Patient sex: F
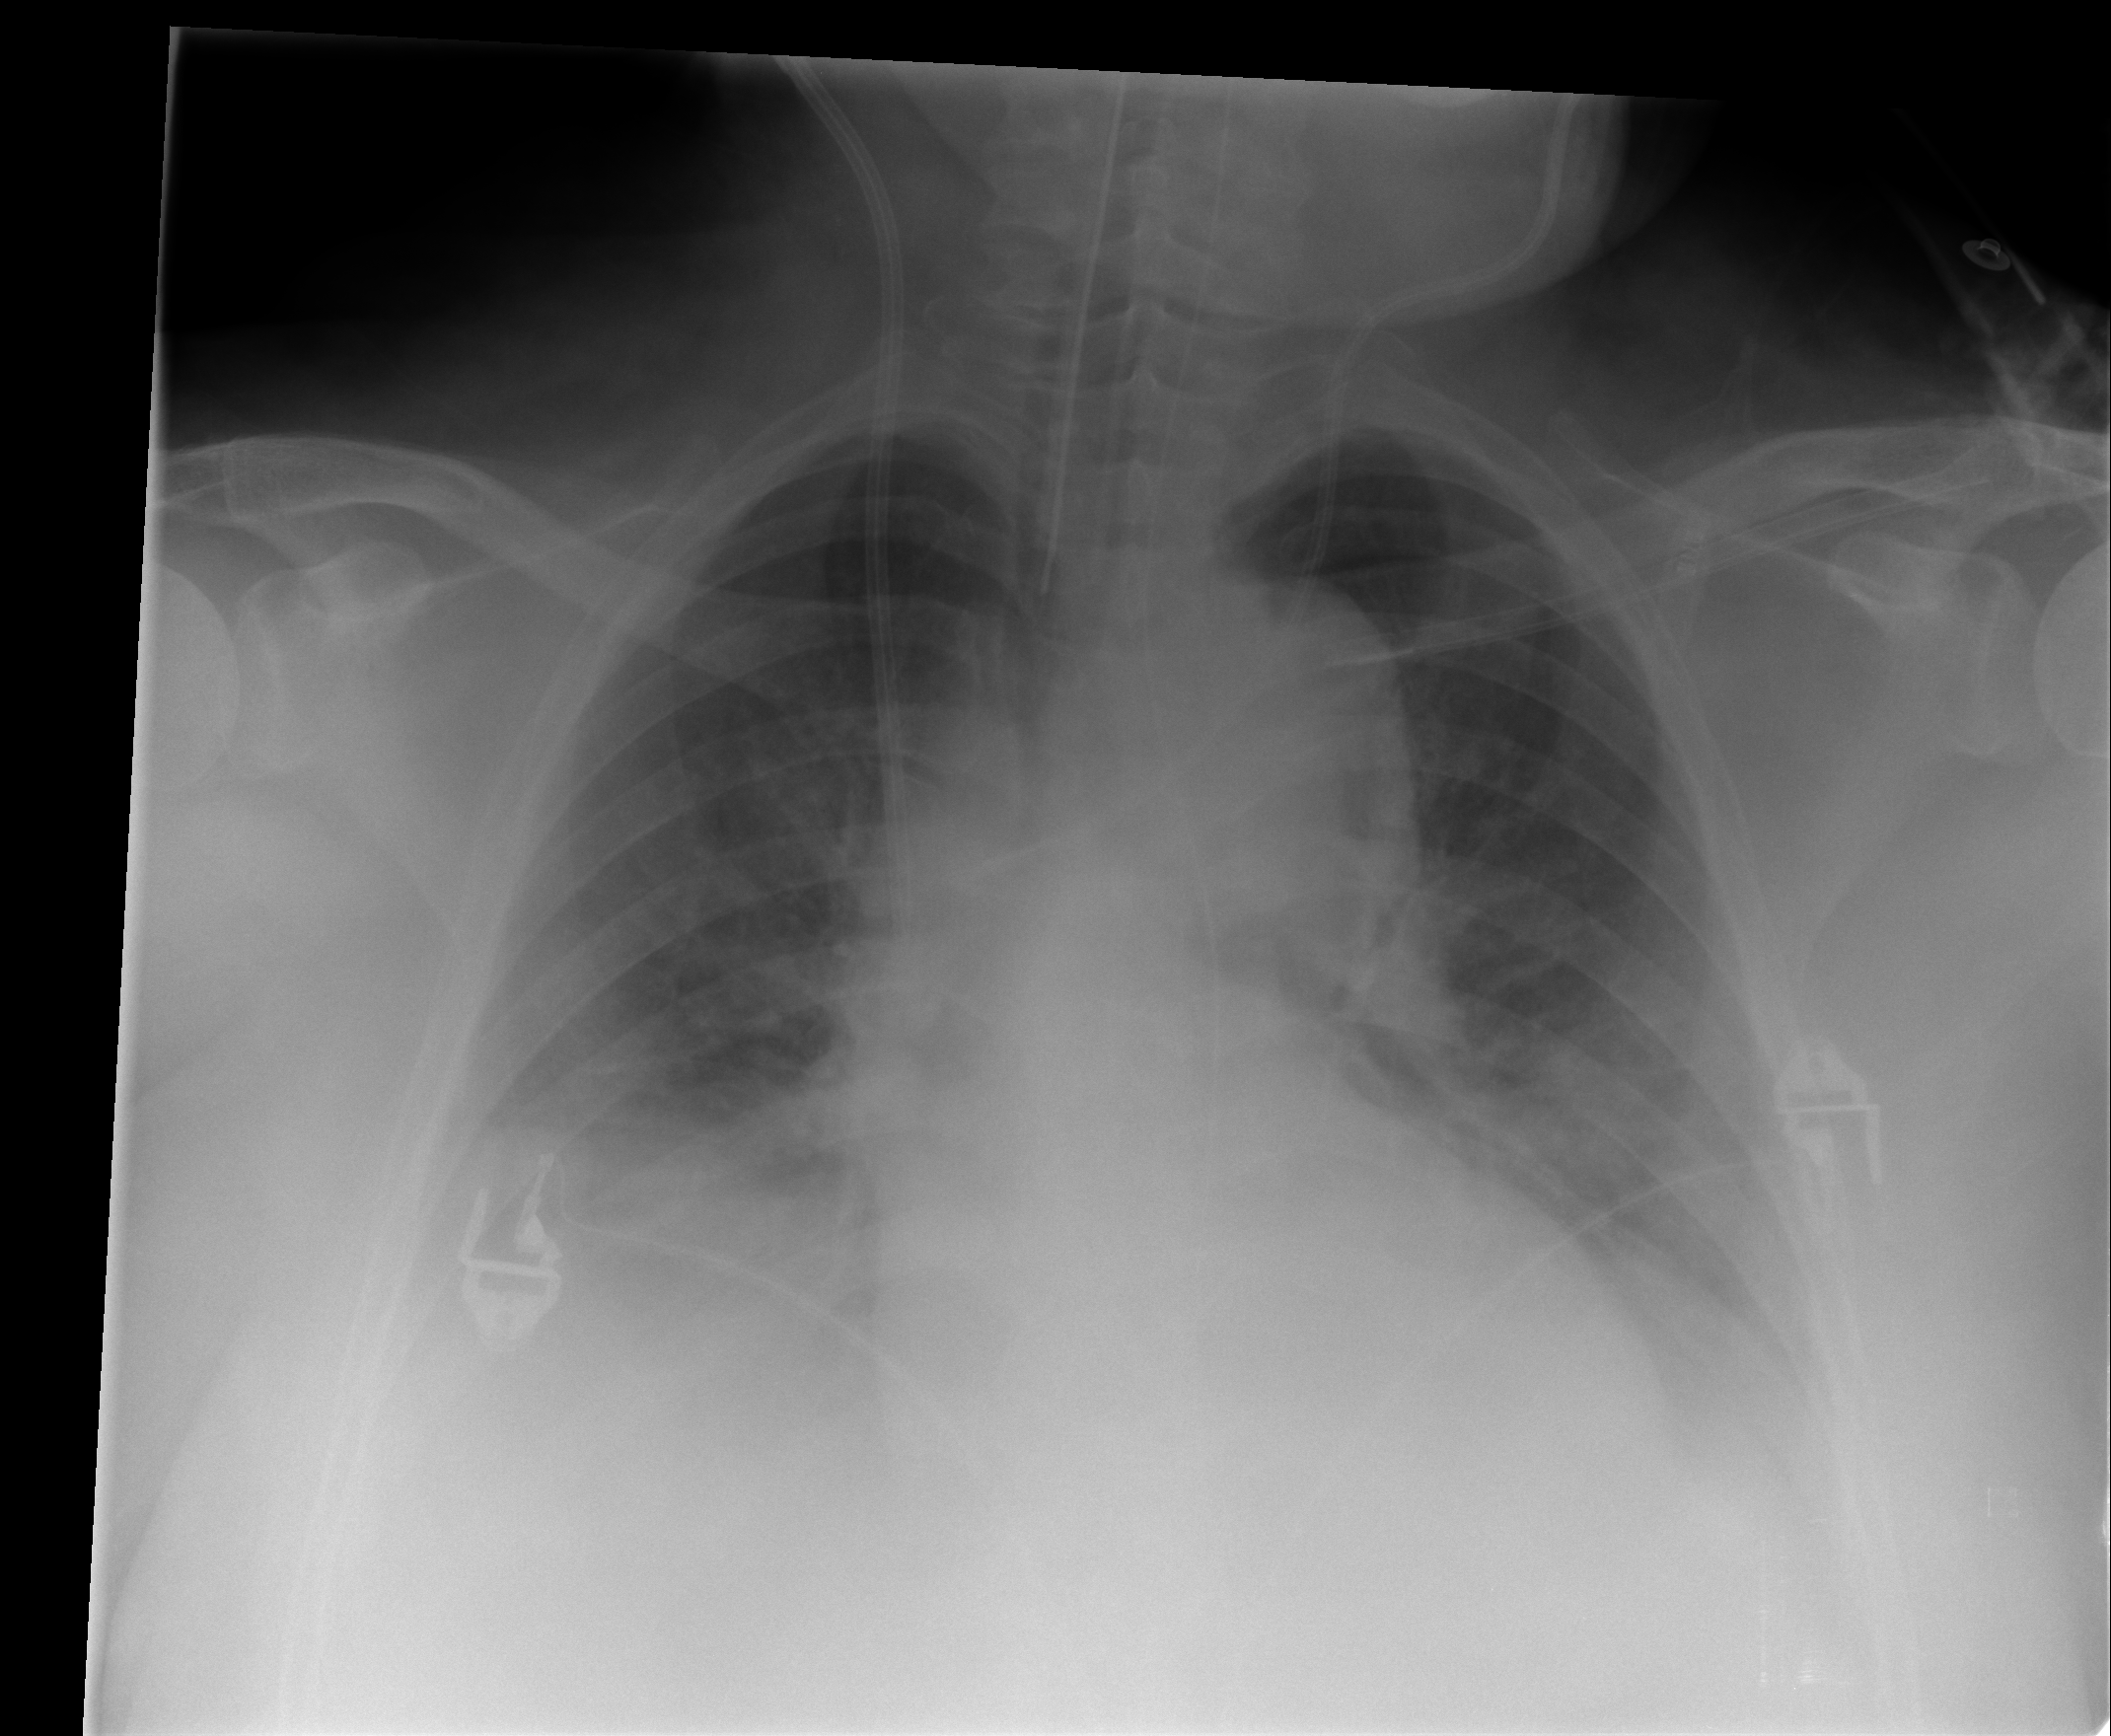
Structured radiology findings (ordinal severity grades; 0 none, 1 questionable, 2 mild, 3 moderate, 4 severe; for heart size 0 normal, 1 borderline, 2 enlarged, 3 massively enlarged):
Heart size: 2
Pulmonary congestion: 2
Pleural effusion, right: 2
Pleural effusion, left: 2
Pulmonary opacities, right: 0
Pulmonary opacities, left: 0
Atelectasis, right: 0
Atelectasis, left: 0